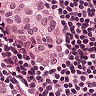
Metastatic tissue present: yes